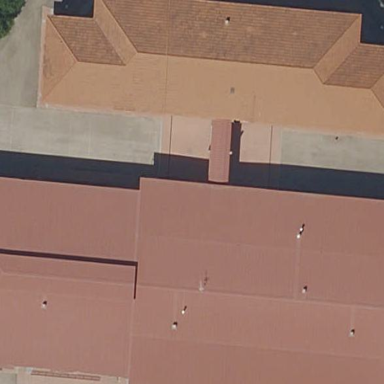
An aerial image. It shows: School building.